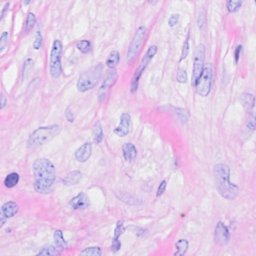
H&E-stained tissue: Breast